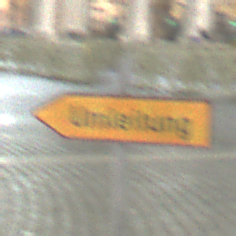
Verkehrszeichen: UmleitungswegweiserLinksweisend
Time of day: Night
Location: Outdoor (Urban)
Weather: PartlyCloudy
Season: NotSpecified
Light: Artificial